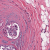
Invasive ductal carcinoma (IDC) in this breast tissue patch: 0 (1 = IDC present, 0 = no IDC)